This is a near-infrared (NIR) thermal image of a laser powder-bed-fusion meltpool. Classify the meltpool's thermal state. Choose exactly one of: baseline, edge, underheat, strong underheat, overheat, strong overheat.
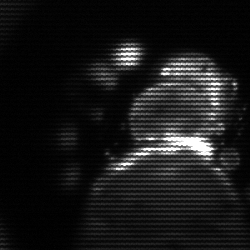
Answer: baseline